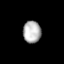
Tissue: lung
Cell type: Epithelial cells
Senescence score: 0.2278
Nuclear area (px): 390
Mean DAPI intensity: 177.795